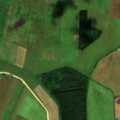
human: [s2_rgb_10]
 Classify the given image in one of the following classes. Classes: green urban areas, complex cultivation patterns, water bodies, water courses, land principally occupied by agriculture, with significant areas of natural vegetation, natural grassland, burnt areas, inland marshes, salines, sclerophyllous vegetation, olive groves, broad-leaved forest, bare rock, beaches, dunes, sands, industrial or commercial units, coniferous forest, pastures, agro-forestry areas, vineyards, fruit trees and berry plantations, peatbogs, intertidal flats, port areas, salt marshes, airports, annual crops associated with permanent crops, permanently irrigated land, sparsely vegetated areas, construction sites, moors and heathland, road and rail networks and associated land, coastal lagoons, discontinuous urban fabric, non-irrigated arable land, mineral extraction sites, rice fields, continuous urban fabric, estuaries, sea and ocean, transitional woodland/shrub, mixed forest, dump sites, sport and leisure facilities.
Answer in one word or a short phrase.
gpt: non-irrigated arable land, pastures, mixed forest